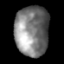
Tissue: lung
Cell type: Epithelial cells
Senescence score: 0.1943
Nuclear area (px): 1669
Mean DAPI intensity: 125.633